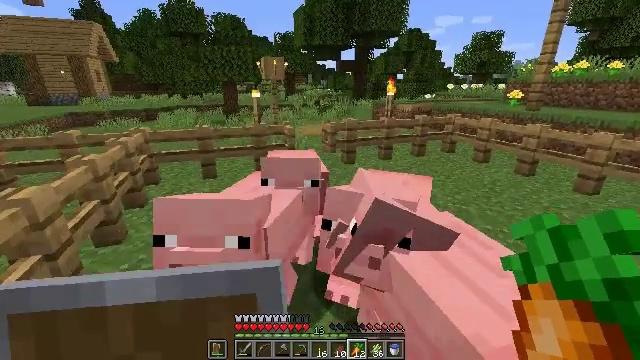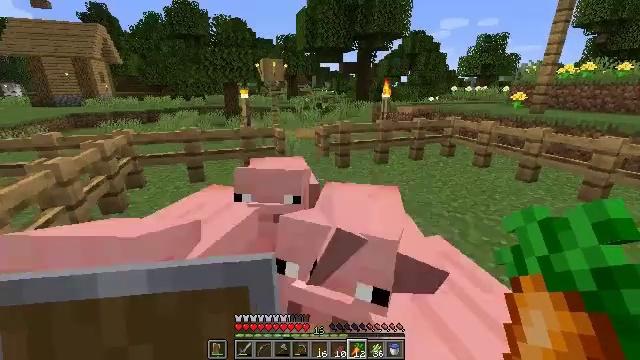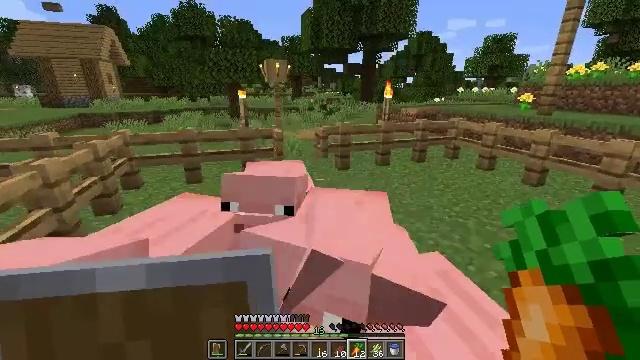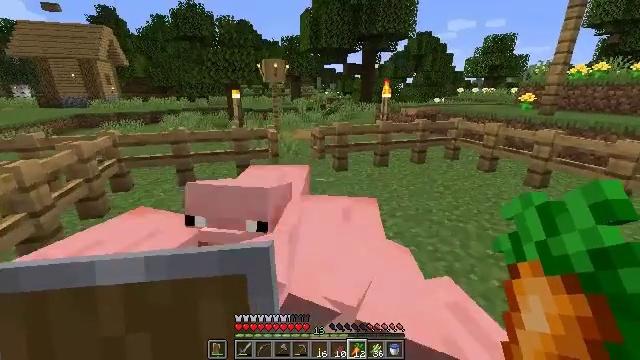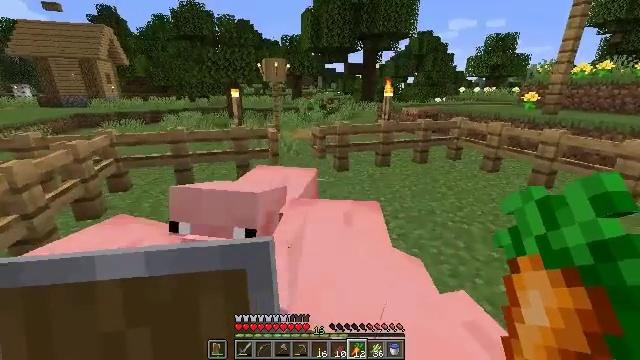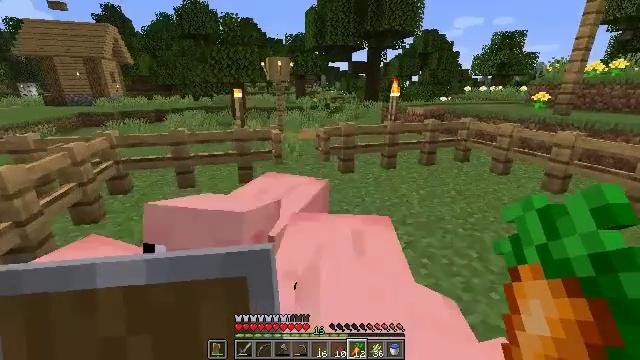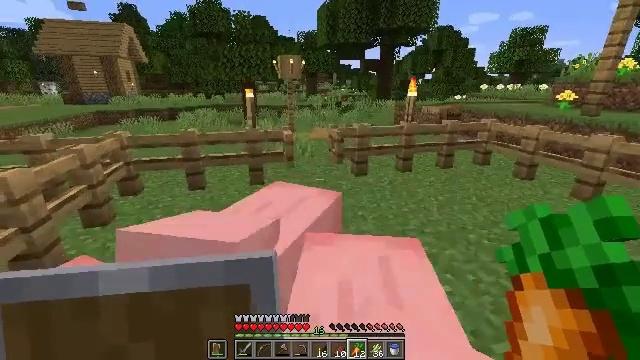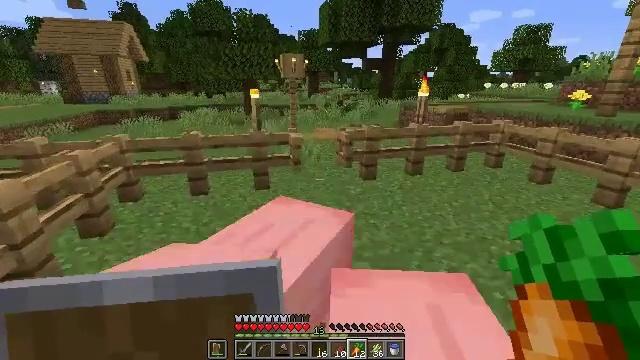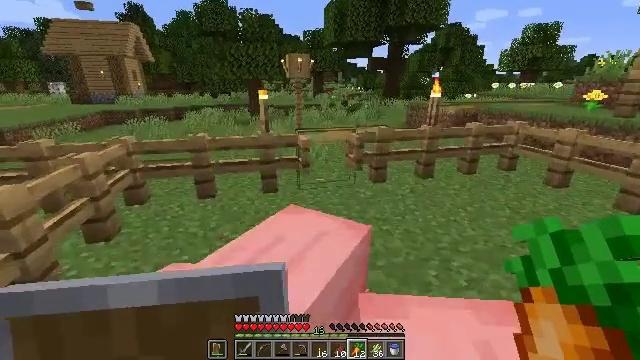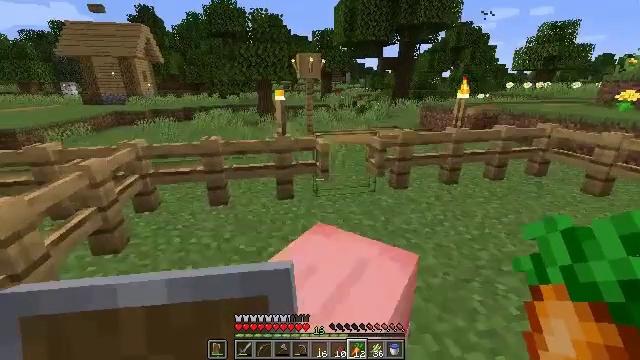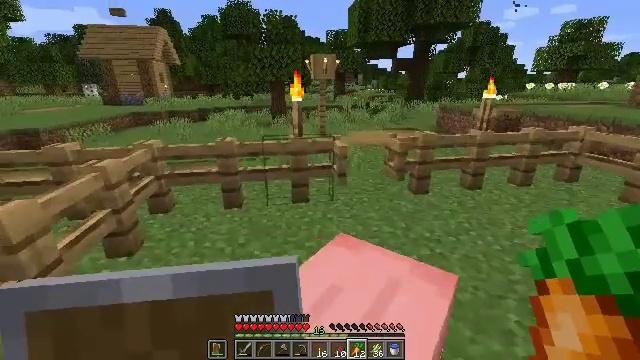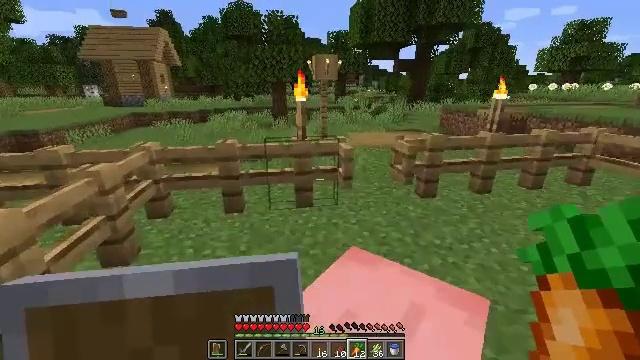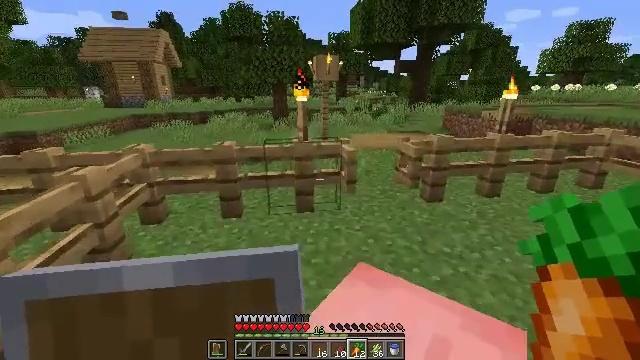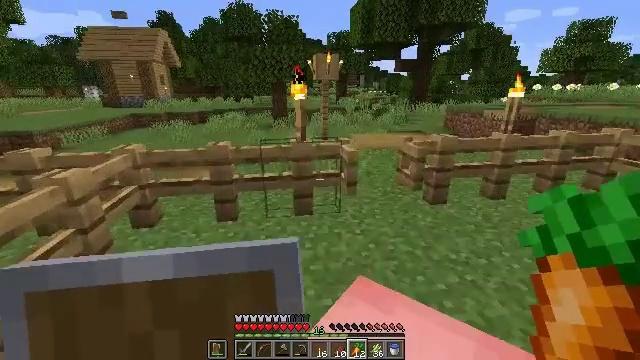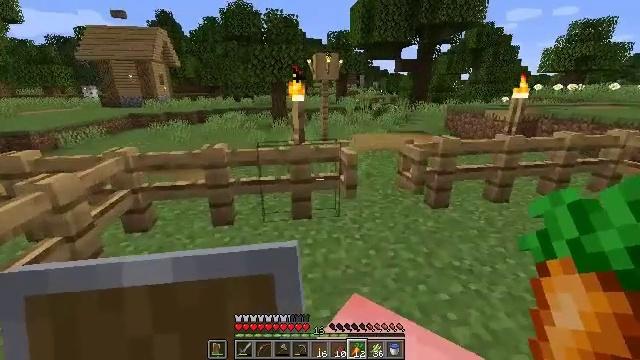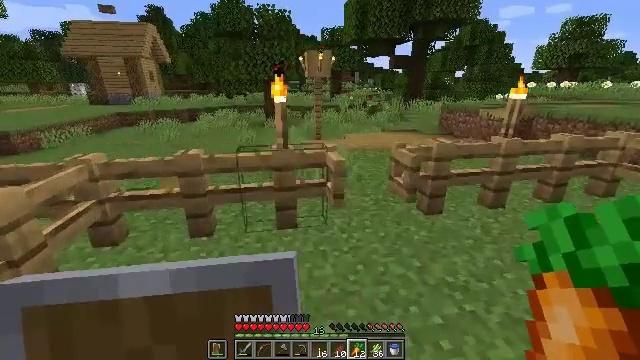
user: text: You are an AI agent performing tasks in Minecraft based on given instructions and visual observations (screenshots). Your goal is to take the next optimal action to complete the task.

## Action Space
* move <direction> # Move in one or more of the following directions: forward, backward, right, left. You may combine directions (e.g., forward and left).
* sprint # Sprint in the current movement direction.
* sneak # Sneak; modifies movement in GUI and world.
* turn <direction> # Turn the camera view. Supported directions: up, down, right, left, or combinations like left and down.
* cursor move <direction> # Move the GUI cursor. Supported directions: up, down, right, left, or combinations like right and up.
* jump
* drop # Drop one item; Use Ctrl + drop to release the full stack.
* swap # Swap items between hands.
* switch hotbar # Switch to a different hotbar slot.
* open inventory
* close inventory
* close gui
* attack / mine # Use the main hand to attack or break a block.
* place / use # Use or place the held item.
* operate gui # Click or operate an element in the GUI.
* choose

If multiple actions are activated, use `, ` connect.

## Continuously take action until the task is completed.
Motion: motion action
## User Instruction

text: Mine the fully grown carrots.
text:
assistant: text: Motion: move forward and move right
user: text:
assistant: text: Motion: move forward and move right, turn left
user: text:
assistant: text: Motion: move forward
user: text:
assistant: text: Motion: move forward
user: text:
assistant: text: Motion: move forward
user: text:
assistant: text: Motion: move forward, turn left
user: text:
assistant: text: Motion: move forward
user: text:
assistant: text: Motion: move forward
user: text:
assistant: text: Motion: move forward, turn left
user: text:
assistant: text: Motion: move forward, turn left
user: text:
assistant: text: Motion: move forward and move right
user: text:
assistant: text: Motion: move forward and move right
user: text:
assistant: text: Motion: move forward and move right
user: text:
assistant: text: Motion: move forward and move right
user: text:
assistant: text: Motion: move forward and move right, turn right
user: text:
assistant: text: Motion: move forward and move right, turn right
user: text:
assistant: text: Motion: move forward and move right, use / place
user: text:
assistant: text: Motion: move forward and move right, use / place
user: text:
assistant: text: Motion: move forward
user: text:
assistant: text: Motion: move forward
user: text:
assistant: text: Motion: turn left
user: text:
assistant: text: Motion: turn left and down
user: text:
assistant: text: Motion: turn left
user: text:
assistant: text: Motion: no_op
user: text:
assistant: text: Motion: move back
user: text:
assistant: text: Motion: move back, turn left
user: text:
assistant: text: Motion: move back and move left, turn left and down
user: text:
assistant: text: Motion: move back and move left, turn left
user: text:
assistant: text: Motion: move back and move left
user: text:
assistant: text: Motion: move back and move left, turn right